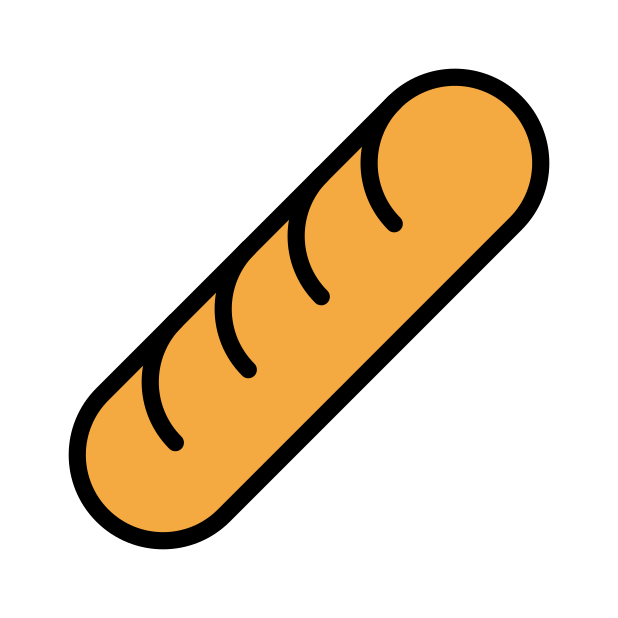
Emoji: 🥖
Name: baguette bread
Unicode: 0x1f956